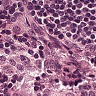
Metastatic tissue present: no